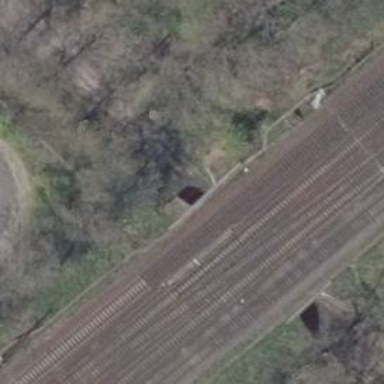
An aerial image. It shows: Bridge over railway with electrified contact lines.